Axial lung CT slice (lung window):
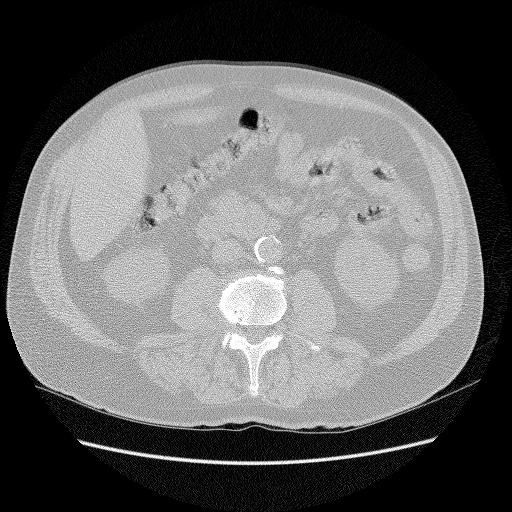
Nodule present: no